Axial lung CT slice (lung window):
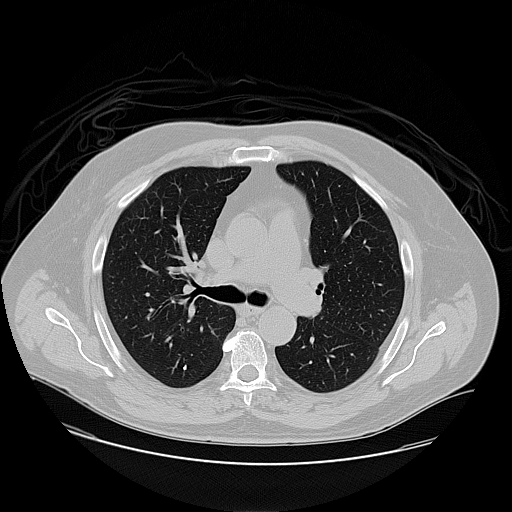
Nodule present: no